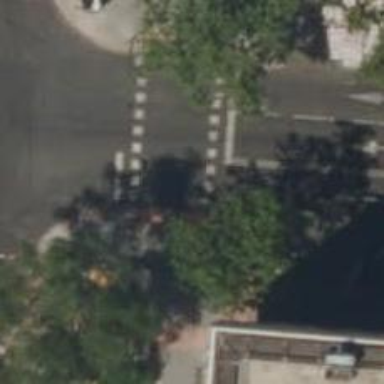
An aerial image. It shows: Crossing with traffic signals.